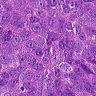
Metastatic tissue present: yes